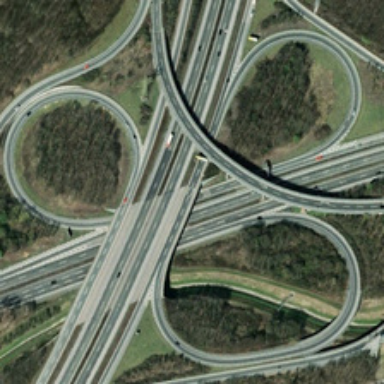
Many green trees are near a viaduct shaped like three circles .